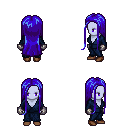
a pixel art fantasy rpg character, female body template, dark elf, purple skin, blue robe, red pants, blue extra-long hairstyle, metal gloves, brown shoes, four views (front, back, left, right), 2x2 character sprite sheet, small pixel art, hard edges, no anti-aliasing